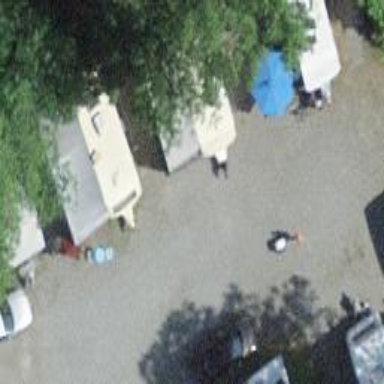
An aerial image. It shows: Camp pitch for tourism.